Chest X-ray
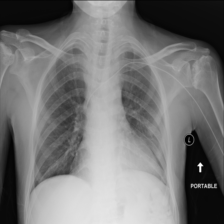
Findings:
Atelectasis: negative
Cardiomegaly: negative
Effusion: negative
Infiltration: positive
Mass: negative
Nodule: negative
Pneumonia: negative
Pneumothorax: negative
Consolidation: negative
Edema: negative
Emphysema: negative
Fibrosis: negative
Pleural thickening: negative
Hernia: negative